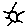
Label: sun